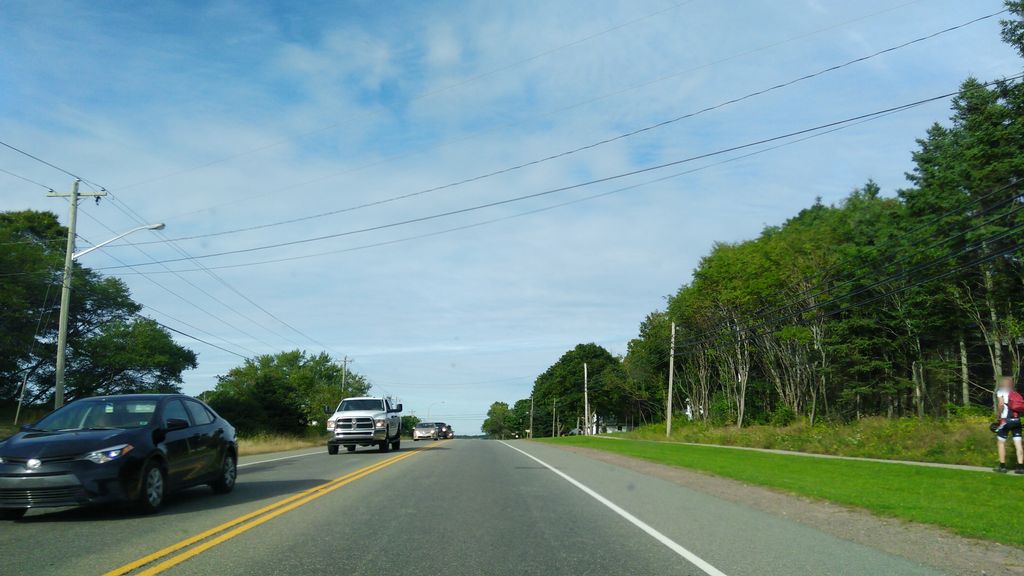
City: charlottetown